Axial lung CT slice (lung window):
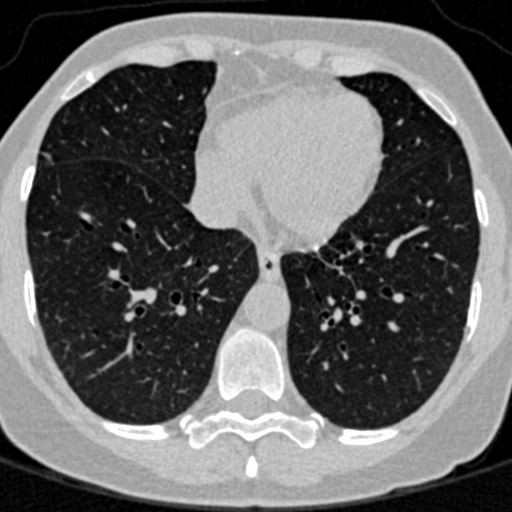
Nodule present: no